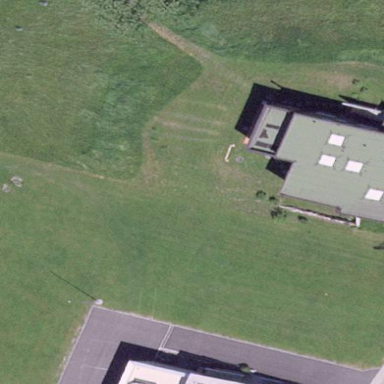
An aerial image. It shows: Area covered with grass.